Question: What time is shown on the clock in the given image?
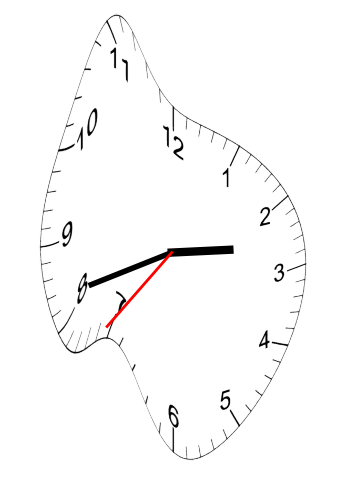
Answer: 02:41:36